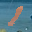
Label: 1